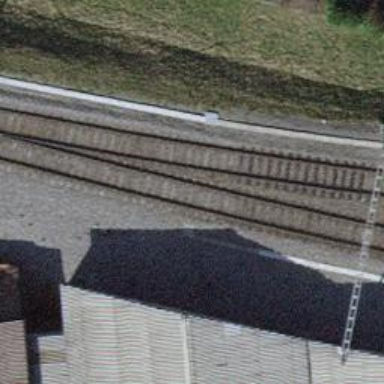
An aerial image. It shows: Single railway track with electrified contact line.